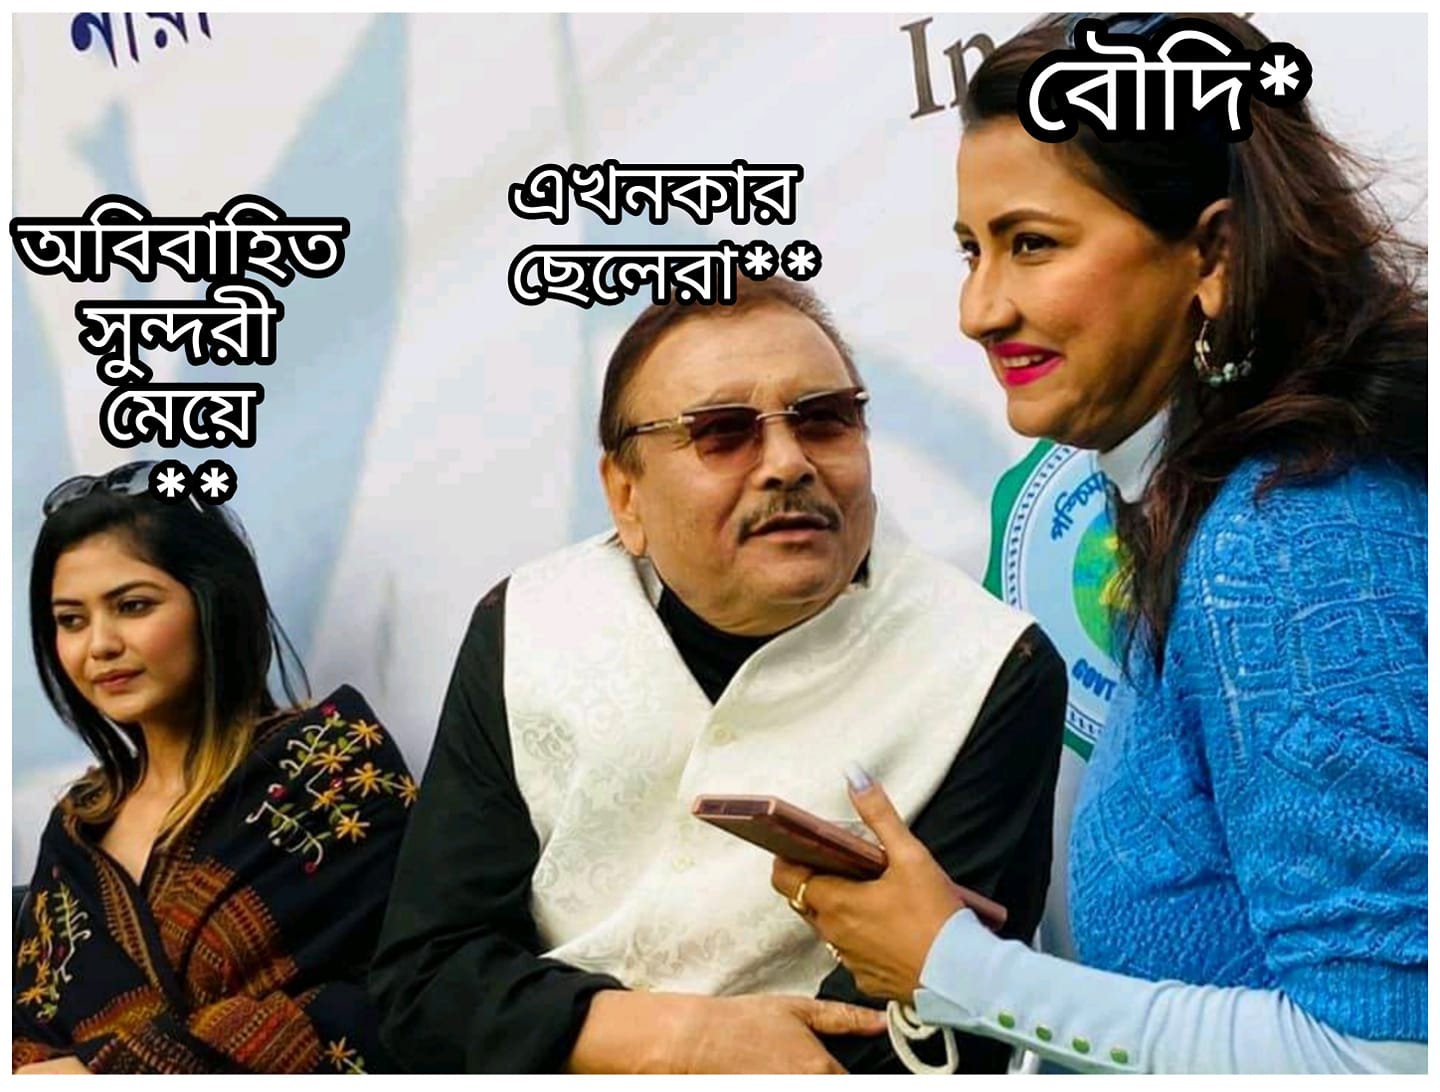
Caption: অবিবাহিত সুন্দরী মেয়ে **     এখনকার  ছেলেরা **    বৌদি *
Label: hate